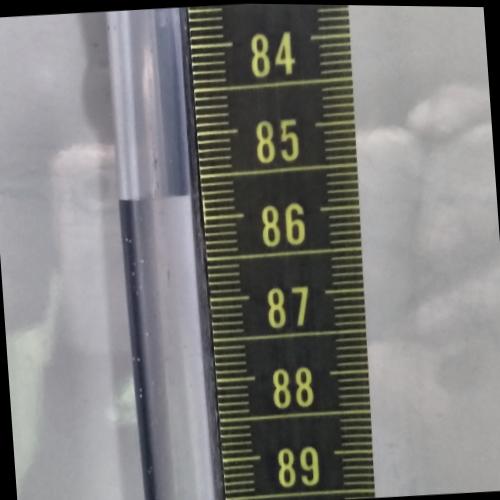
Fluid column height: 85.7 cm